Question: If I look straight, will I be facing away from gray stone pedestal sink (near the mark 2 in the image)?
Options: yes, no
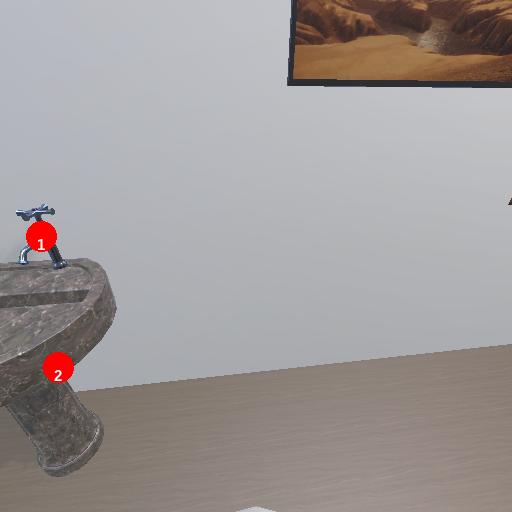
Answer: yes